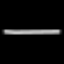
Label: line